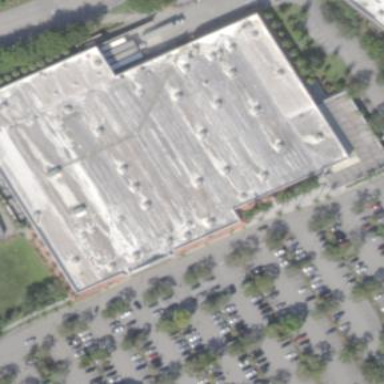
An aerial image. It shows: Supermarket building.